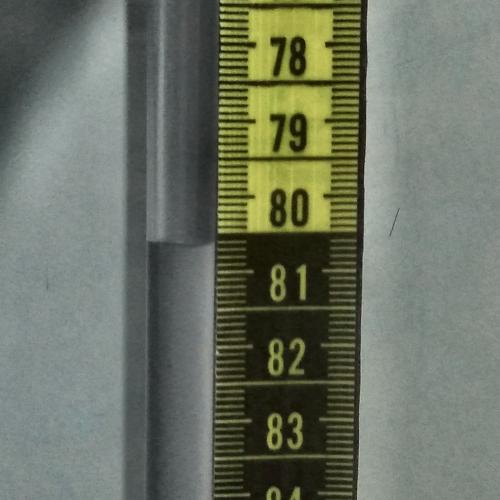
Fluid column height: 80.6 cm